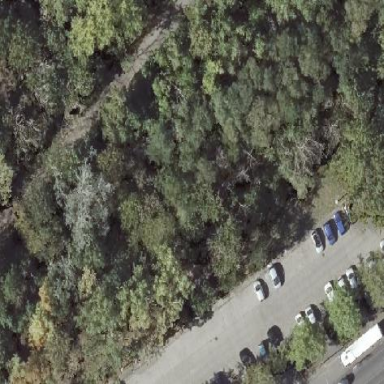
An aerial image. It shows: Mixed woodland with various types of leaves.